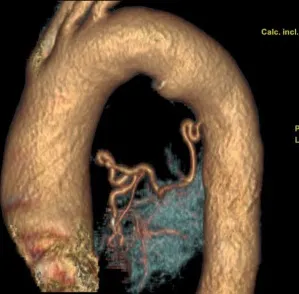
(A,B) The blood supply vascular reconstruction of the lesion reveals a large, tortuous, and malformed artery originating from the descending aorta, extending toward the site of the lesion. (B) In the coronal view, the contrast agent is seen entering the bronchus through the fistula and remaining within the airway (indicated by a red arrow).
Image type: radiology (ct)